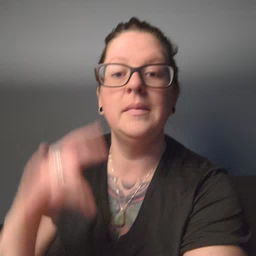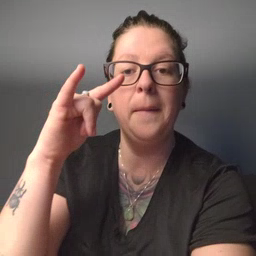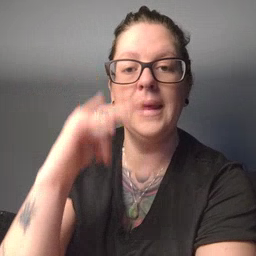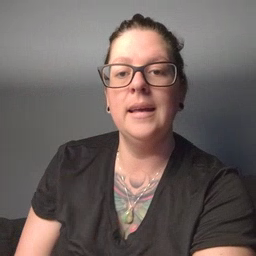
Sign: airplane